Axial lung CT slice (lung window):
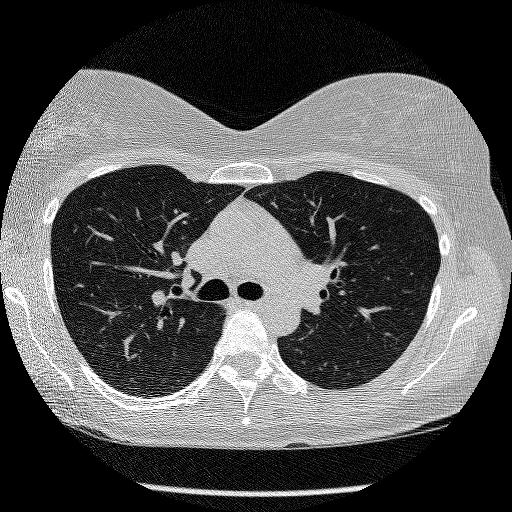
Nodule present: no